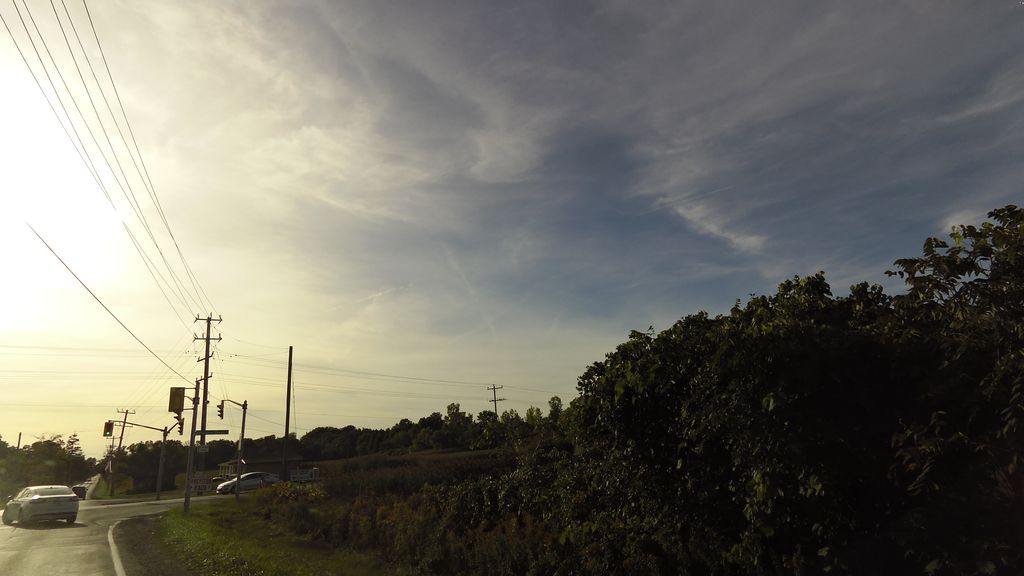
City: hamilton